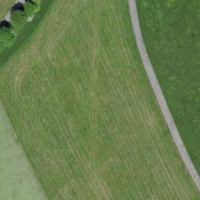
EUNIS habitat code: 52
Species observed at this site:
Silene dioica